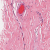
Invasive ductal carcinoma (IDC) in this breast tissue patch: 0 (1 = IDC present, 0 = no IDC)